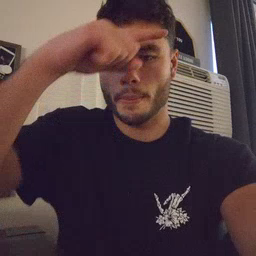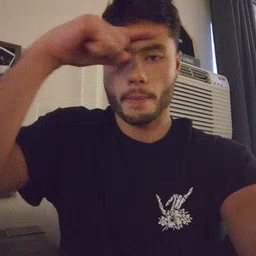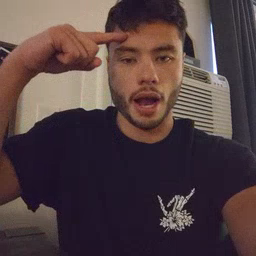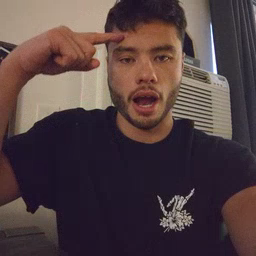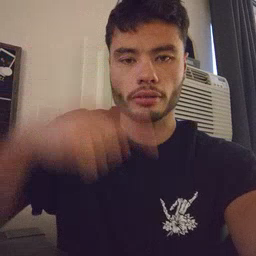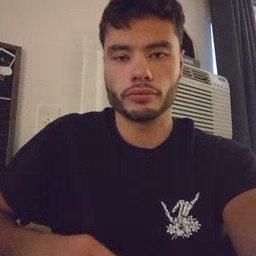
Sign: black